Field crop: tomato
Growth stage: 1
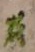
Species: portulaca